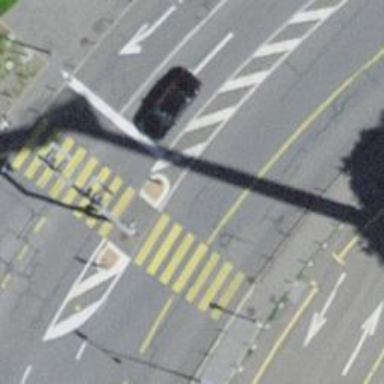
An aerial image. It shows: Uncontrolled zebra crossing with pedestrian island.